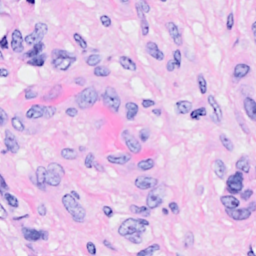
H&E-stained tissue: Breast